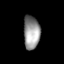
Tissue: lung
Cell type: Endothelial cells
Senescence score: 0.5916
Nuclear area (px): 532
Mean DAPI intensity: 149.447